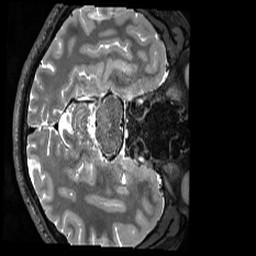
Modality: T2w
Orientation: axial
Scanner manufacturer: siemens
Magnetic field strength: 3 T
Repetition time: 3.2 s
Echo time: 0.563 s